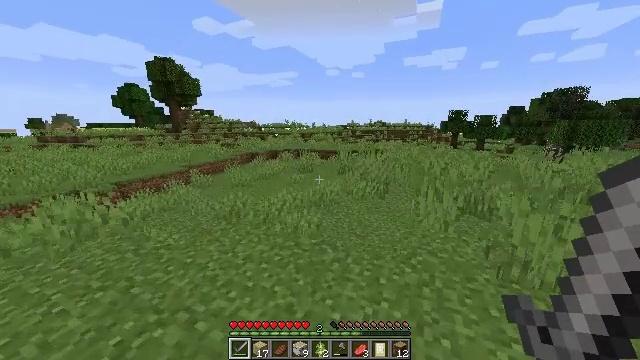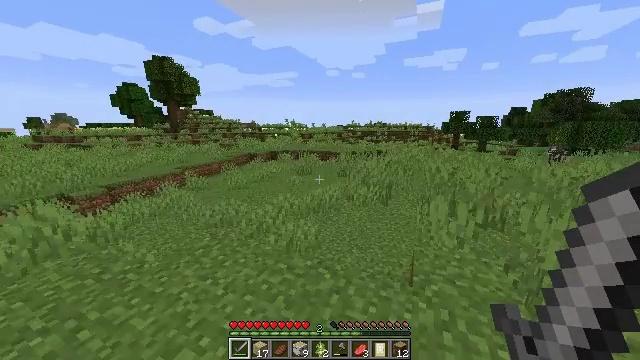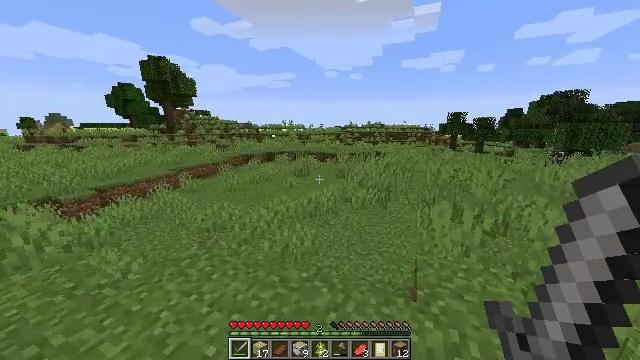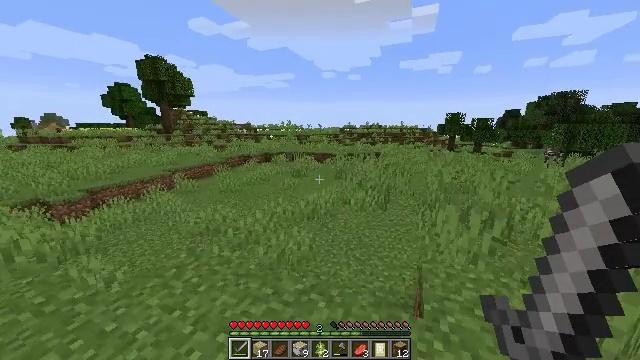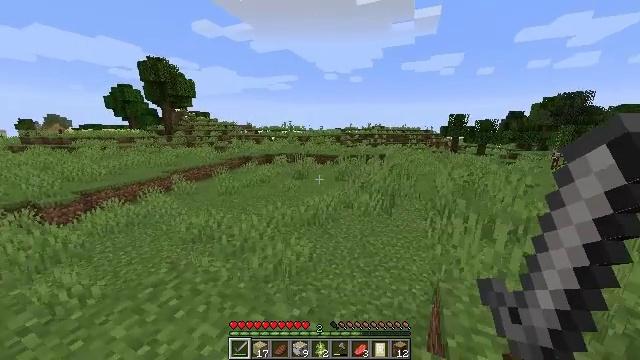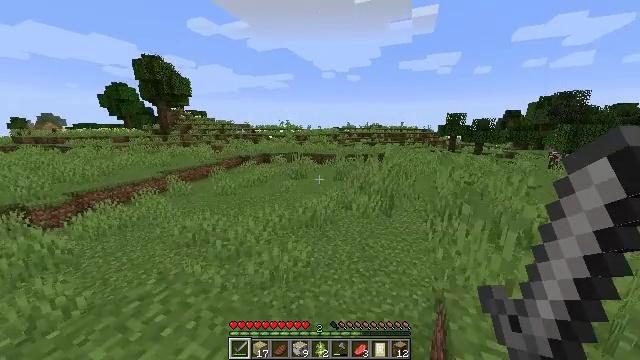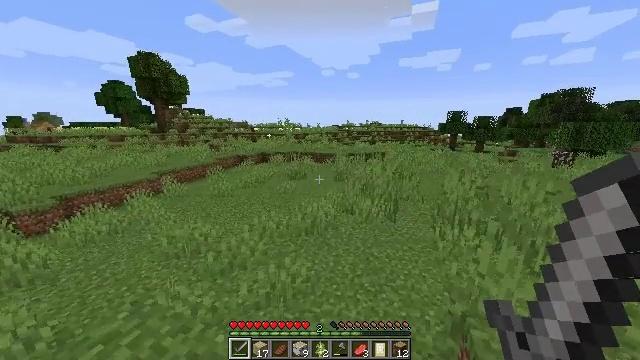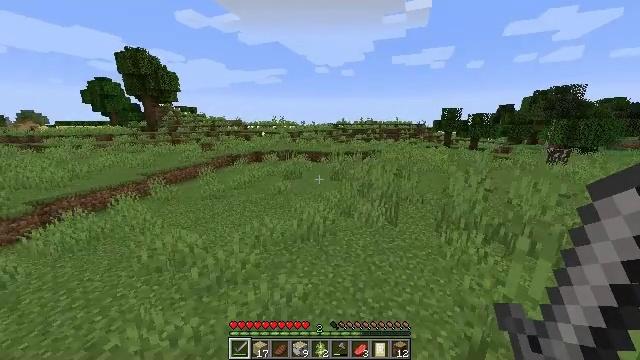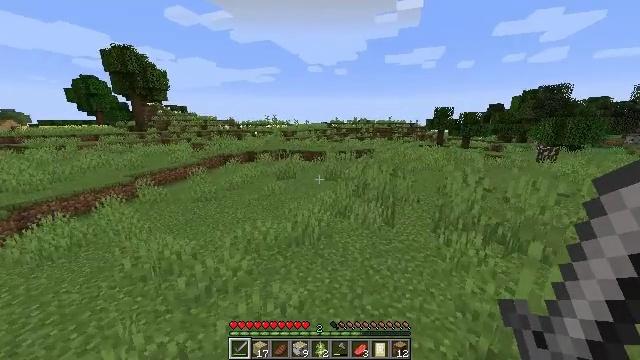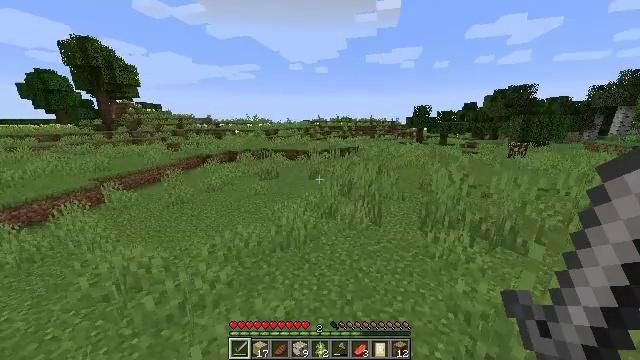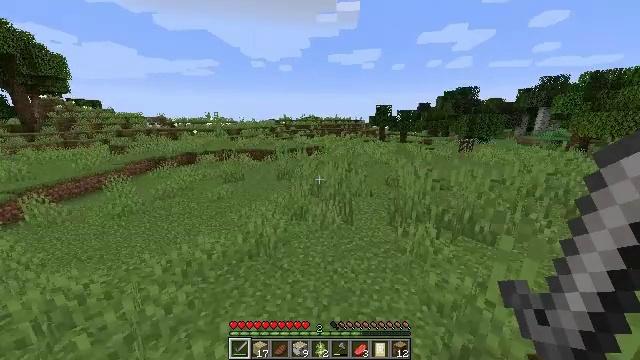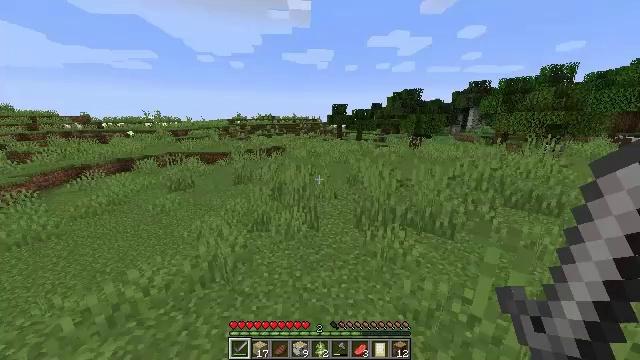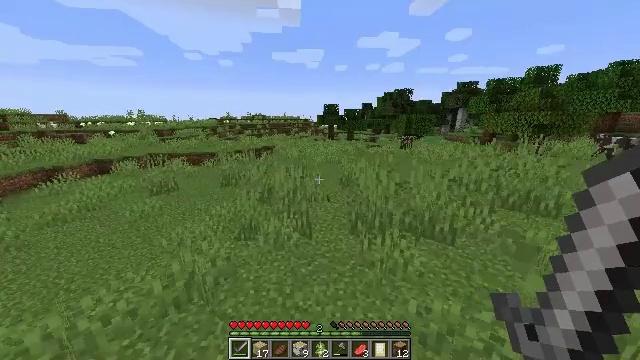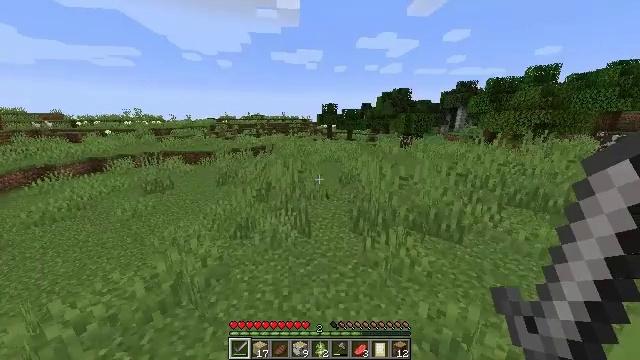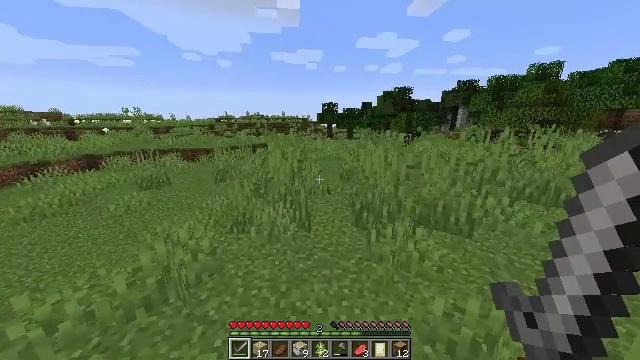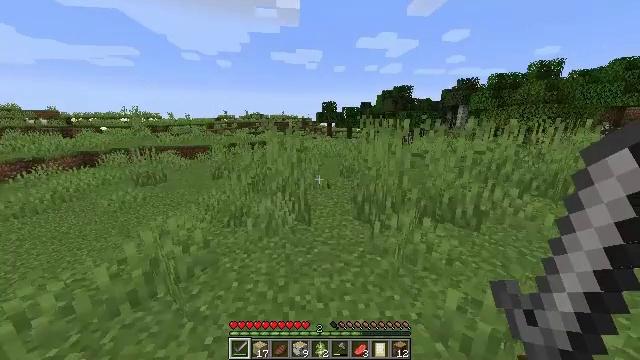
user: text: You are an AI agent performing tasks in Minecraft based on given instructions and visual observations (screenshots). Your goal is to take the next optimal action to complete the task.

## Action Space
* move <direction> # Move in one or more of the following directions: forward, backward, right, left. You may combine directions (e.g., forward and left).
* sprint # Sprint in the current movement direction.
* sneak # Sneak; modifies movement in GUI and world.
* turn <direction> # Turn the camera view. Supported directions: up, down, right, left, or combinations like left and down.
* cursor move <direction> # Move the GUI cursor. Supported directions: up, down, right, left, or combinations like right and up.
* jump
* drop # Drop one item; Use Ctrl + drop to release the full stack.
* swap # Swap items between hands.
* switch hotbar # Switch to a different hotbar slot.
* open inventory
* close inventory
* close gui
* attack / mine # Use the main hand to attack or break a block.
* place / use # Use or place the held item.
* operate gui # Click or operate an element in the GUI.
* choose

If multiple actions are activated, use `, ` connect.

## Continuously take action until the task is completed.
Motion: motion action
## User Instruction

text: Pick up the white bed by breaking it.
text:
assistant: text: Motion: move forward, sprint
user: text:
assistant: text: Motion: move forward, sprint
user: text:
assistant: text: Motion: move forward, sprint
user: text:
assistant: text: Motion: move forward, sprint
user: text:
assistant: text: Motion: move forward, sprint
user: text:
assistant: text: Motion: move forward, sprint
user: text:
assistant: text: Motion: move forward, sprint, turn right
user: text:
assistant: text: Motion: move forward, sprint, turn right
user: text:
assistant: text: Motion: move forward, sprint, turn right
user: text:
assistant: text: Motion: move forward, sprint, turn right
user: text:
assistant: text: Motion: move forward, sprint, turn right
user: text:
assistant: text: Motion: move forward, sprint, turn right
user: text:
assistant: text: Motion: move forward, sprint
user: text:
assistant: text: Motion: move forward, sprint
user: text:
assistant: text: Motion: move forward, sprint
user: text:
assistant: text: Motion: move forward, sprint
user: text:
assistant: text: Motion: move forward, sprint
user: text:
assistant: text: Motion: move forward, sprint
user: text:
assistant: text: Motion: move forward, sprint
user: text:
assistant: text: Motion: move forward, sprint
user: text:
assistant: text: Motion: move forward, sprint
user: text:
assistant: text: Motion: move forward, sprint
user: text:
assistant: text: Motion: move forward, sprint, turn left
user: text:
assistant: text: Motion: move forward, sprint, turn left
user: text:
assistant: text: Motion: move forward, sprint, turn left and up
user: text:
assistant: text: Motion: move forward, sprint, turn left and up
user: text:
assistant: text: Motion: move forward, sprint, turn left
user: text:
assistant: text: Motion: move forward, sprint, turn left
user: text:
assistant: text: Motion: move forward, sprint, turn left
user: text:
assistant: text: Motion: move forward, sprint, turn left